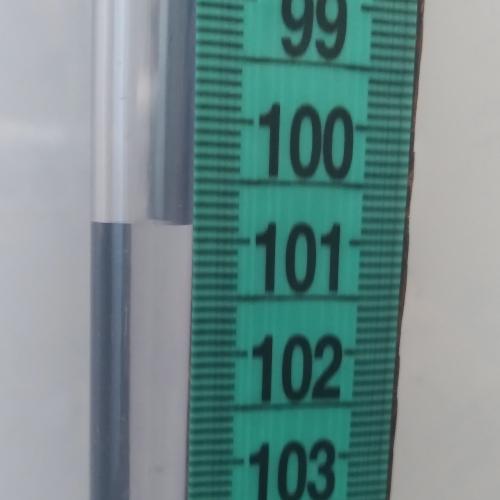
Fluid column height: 100.9 cm